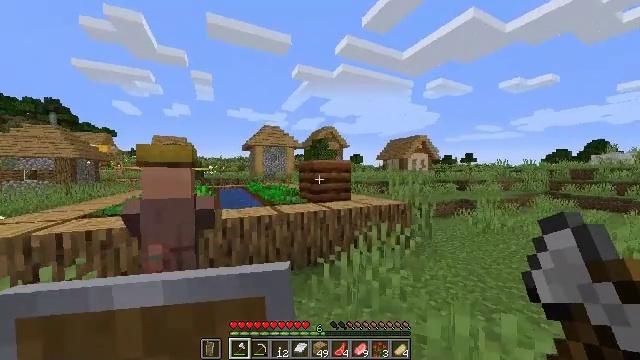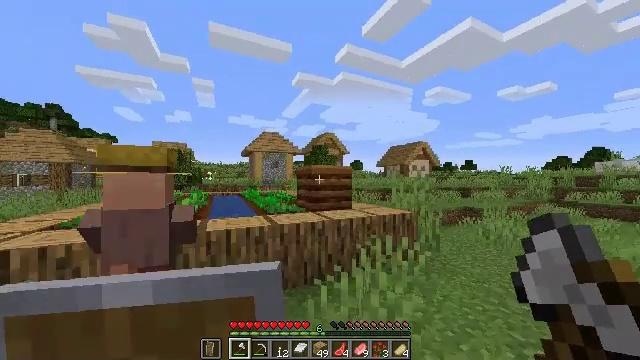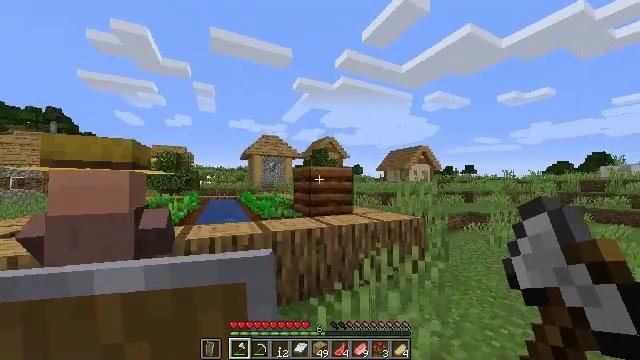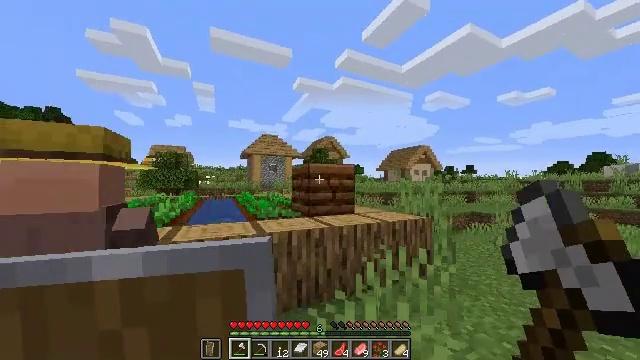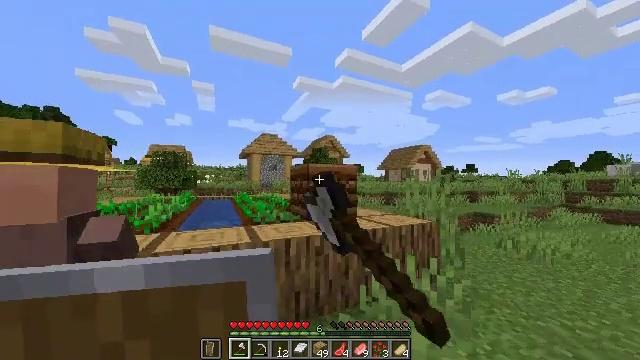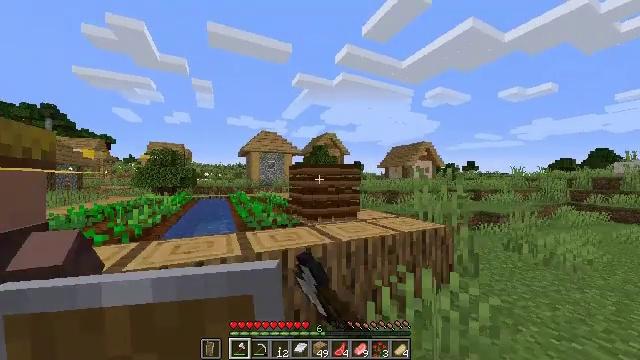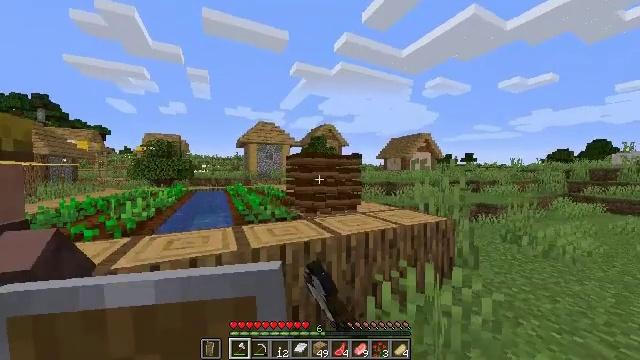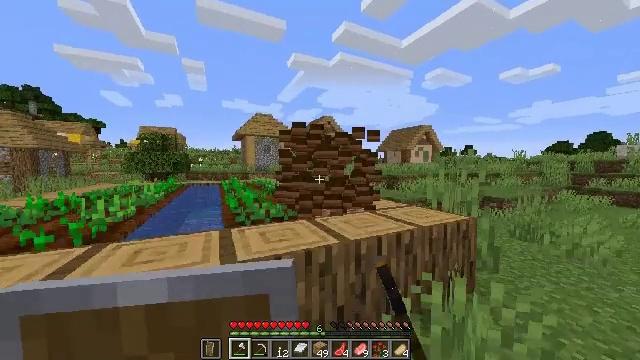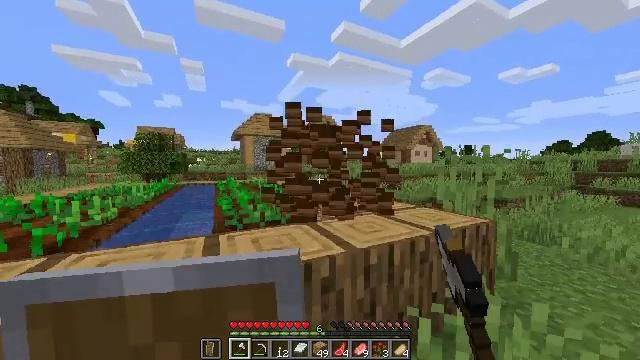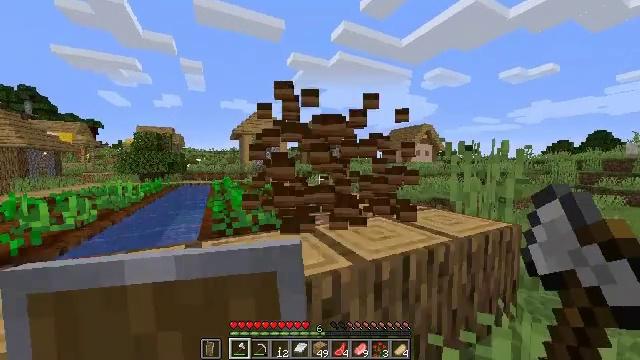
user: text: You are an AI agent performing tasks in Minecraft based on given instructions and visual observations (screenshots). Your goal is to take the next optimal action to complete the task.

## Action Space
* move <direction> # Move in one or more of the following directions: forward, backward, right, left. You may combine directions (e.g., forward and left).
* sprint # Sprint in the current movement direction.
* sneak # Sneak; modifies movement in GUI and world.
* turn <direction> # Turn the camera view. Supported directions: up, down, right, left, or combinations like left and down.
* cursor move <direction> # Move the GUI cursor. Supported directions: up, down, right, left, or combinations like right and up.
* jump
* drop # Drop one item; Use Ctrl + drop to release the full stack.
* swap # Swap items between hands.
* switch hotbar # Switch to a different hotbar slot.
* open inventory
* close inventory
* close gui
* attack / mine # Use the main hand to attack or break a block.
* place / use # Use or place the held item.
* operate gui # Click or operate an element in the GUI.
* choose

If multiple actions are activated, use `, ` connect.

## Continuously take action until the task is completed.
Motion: motion action
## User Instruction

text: Remove the existing composter.
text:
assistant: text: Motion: move forward, sprint, turn up
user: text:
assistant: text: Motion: move forward, sprint
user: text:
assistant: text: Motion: move forward, sprint, attack / mine
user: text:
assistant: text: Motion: move forward, sprint, attack / mine
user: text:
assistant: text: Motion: move forward, sprint, attack / mine
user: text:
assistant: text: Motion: move forward, sprint, turn down, attack / mine
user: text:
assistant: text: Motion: move forward, sprint, turn down, attack / mine
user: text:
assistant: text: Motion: move forward, sprint, attack / mine
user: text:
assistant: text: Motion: move forward, sprint, attack / mine
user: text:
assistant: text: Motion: attack / mine